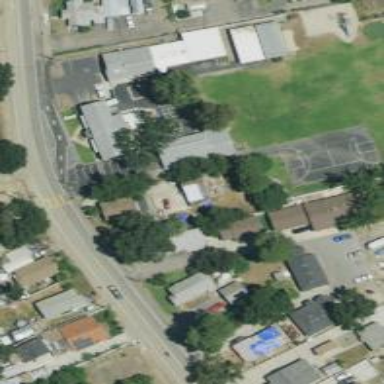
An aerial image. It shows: School.